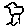
Label: bird